Question: I am trying to generate Google Doc using script and then send it to email.
Everything works fine when I'm giving my email as "from" parameter(I generate this doc with my Google account).
'''
GmailApp.sendEmail
(
invoice.customerEmail,
'title',
invoice.emailBody,
{
attachments: [doc.getAs(MimeType.PDF)],
name: 'subject title',
htmlBody: invoice.emailBody,
from: 'myemail@gmail.com'
}
);
'''
Problem arises when I type in other email in 'from'. I published it as web app. Here are the settings :

Is there any way to fix it?
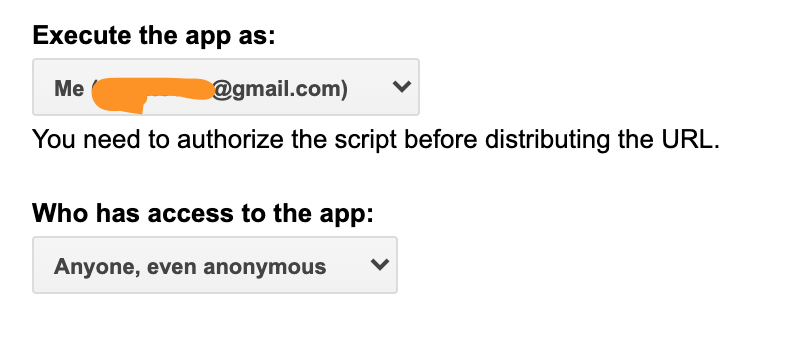
Answer: 'GmailApp'<URL>
> 'from' > the address that the email should be sent from, which must be one of the values returned by 'getAliases()'
Therefore, you can use the 'sendEmail' with other email addresses if these email addresses are aliases of the email executing the script.
However, if you don't want to add this other email as your alias, you can simply create the script on this other account and execute it from there.
### Reference
- <URL>.